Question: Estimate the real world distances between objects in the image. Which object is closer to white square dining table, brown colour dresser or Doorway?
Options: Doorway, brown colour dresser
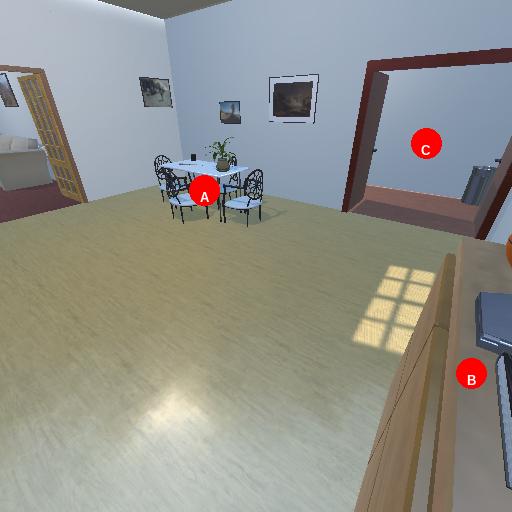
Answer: Doorway